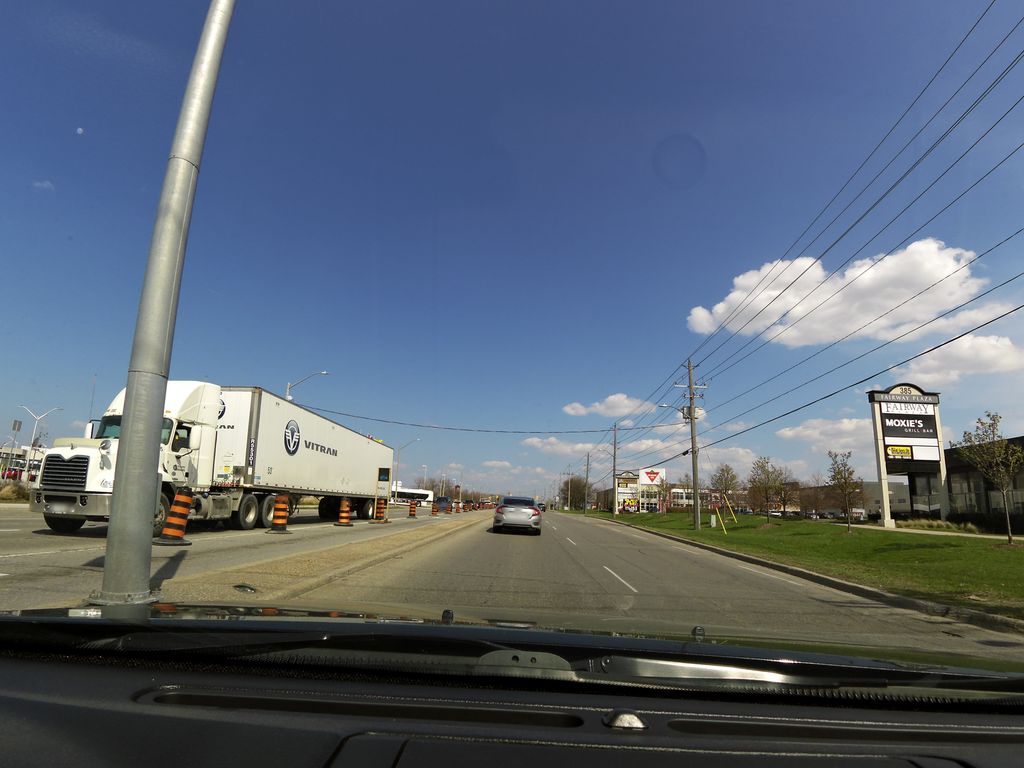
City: kitchener-waterloo